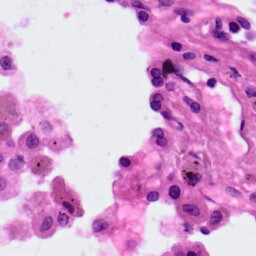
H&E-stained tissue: Lung